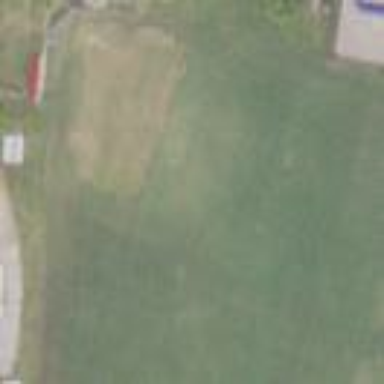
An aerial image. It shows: Baseball pitch for leisure land.